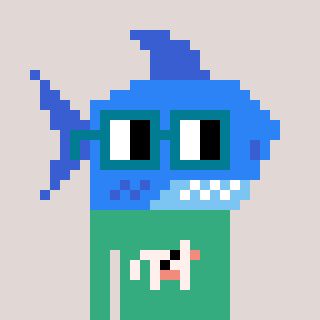
a pixel art character with square dark green glasses, a shark-shaped head and a teal-colored body on a warm background